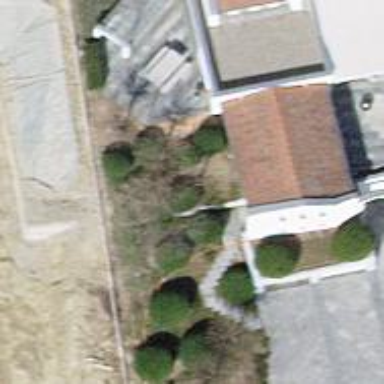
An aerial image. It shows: Shrub in its natural environment.